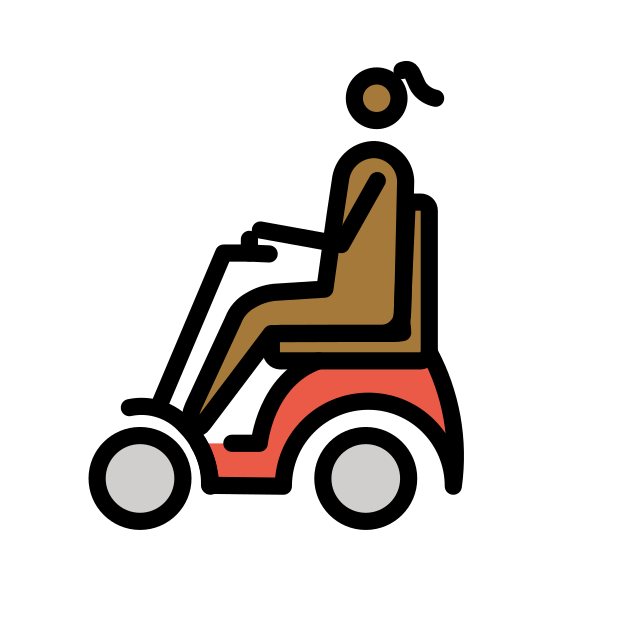
woman in motorized wheelchair: medium-dark skin tone